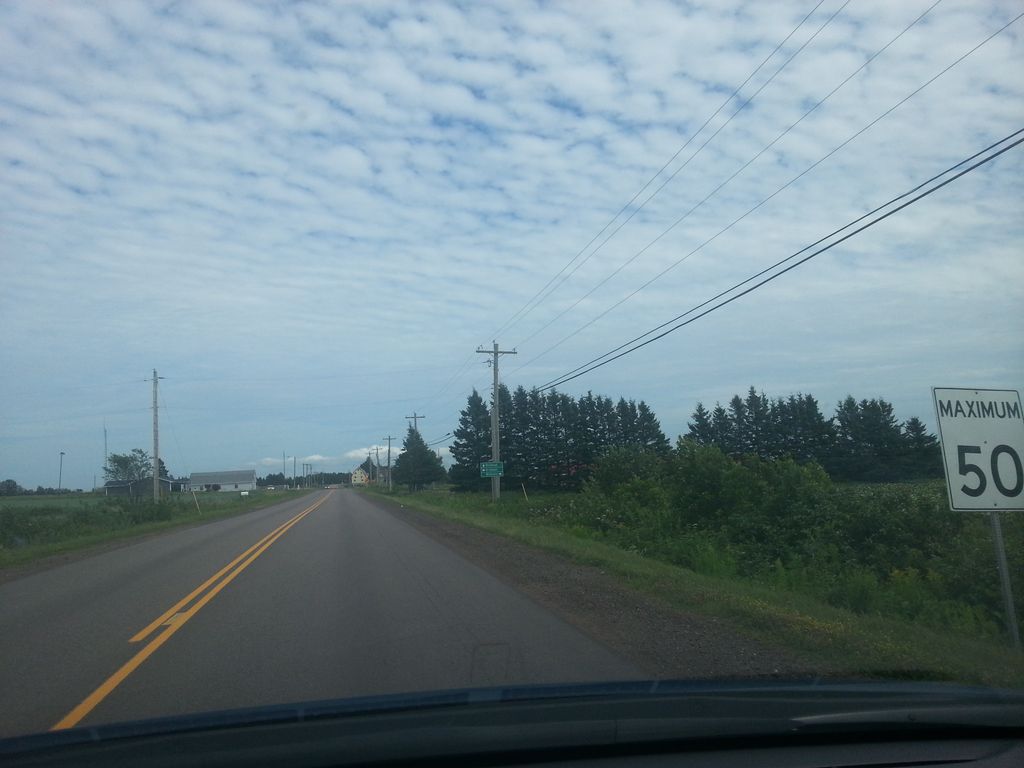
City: charlottetown